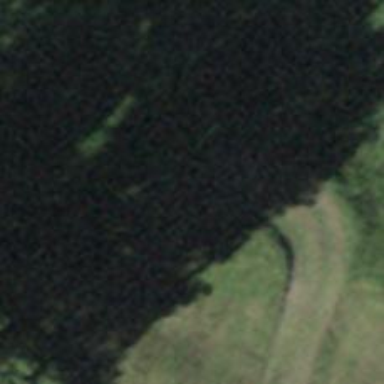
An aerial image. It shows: Grassy track with grade3 tracktype.